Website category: university
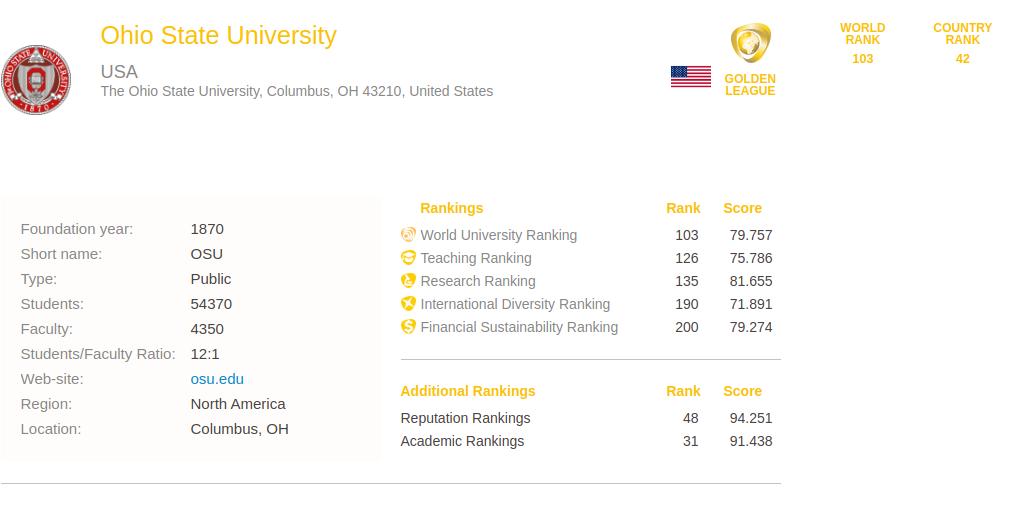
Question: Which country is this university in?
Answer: USA

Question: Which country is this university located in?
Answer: USA

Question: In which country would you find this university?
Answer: USA

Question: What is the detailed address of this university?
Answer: The Ohio State University, Columbus, OH 43210, United States

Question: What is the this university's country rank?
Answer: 42

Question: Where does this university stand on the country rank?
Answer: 42

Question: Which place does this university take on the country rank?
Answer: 42

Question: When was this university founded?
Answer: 1870

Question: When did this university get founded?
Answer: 1870

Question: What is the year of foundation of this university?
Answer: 1870

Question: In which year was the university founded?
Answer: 1870

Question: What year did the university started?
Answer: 1870

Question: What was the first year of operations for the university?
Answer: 1870

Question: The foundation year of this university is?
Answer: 1870

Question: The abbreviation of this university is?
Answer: OSU

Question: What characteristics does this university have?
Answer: Public

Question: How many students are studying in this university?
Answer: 54370

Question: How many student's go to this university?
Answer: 54370

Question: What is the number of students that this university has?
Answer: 54370

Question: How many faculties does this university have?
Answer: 4350

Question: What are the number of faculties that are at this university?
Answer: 4350

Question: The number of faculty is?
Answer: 4350

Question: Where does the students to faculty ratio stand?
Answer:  12 : 1

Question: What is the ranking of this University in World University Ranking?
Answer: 103

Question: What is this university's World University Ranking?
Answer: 103

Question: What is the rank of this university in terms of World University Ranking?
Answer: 103

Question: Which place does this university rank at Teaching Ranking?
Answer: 126

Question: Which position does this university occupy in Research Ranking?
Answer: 135

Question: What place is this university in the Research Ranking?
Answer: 135

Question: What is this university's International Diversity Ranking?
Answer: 190

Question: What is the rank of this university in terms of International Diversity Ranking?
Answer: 190

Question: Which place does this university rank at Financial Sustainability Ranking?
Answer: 200

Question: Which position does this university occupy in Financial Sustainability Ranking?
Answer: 200

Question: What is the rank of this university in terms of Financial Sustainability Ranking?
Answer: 200

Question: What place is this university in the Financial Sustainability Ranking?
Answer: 200

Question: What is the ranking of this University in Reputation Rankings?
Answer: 48

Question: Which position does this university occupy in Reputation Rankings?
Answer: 48

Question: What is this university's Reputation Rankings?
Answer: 48

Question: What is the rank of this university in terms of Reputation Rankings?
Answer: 48

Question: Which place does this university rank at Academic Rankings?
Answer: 31

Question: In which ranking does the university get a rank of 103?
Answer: World University Ranking

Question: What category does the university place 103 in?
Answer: World University Ranking

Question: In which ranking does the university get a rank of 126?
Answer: Teaching Ranking

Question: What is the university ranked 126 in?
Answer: Teaching Ranking

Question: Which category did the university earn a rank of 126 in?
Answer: Teaching Ranking

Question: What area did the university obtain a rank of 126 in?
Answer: Teaching Ranking

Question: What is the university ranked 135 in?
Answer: Research Ranking

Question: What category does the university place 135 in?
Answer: Research Ranking

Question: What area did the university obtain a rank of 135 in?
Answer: Research Ranking

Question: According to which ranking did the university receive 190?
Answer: International Diversity Ranking

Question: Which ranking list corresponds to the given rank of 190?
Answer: International Diversity Ranking

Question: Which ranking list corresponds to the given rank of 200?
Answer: Financial Sustainability Ranking

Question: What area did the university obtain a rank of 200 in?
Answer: Financial Sustainability Ranking

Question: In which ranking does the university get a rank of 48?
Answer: Reputation Rankings

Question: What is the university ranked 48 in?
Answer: Reputation Rankings

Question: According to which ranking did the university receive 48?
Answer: Reputation Rankings

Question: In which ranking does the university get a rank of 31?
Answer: Academic Rankings

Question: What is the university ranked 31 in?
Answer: Academic Rankings

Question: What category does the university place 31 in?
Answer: Academic Rankings

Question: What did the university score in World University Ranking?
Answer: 79.757

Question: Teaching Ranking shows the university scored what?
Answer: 75.786

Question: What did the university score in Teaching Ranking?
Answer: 75.786

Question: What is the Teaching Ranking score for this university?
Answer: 75.786

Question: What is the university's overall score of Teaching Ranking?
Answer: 75.786